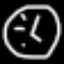
Label: clock